Question: Here is a photo of whats happening:

The simulator is showing a question mark for my unicode string. I changed to different fonts but its the same thing. The unicode im trying to show is a raised MD. You can see <URL>. this is the french registered trademark symbol. The string is read from a localizedable.strings file and its reading the data successful its just not rendering the unicode part. Here is the string:
'''
"login_label" ="\U1F16B Carte Platine MasterCard"
'''
update: one way i went about this is to add M and D separate:
'''
\u1d39\u1d30
'''
but that did not make it a supscript. then instead I made it html:
'''
NSString * htmlString = @"<html><body> Some html string <sup>MD</sup></body></html>";
NSAttributedString * attrStr = [[NSAttributedString alloc] initWithData:[htmlString dataUsingEncoding:NSUnicodeStringEncoding] options:@{ NSDocumentTypeDocumentAttribute: NSHTMLTextDocumentType } documentAttributes:nil error:nil];
_label.attributedText = attrStr;
'''
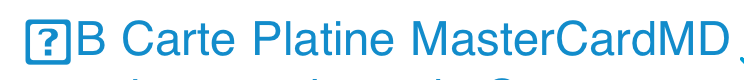
Answer: It appears that as of this date the unicode point \U1F16B is not supported by Mac OS.
I can not find that character in the Character Viewer and it the glyph does not render in the <URL> page.
The Chartacter Viewer skips from the cold points skips from \U1F169 to \U1F170.
See this <URL>?"